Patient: sex M, age 29
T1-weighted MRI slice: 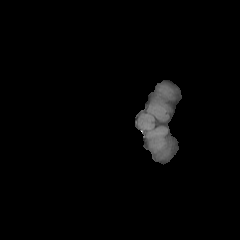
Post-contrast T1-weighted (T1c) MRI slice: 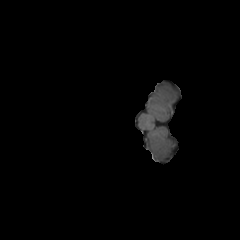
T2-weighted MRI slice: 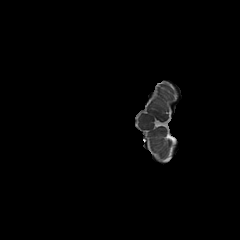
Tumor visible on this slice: no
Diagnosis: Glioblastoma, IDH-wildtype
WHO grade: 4